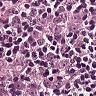
Metastatic tissue present: yes